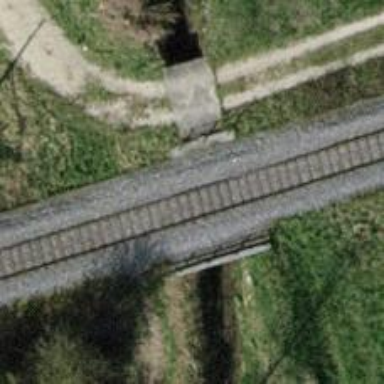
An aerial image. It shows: Railway bridge with electrified tracks and single contact line.